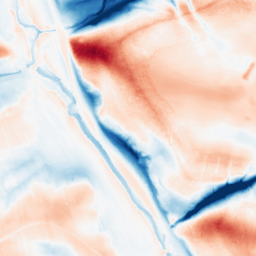
Category: classical
Decomposition family: gaussian_anisotropic
Decomposition parameters: sigma_x: 2
sigma_y: 20
Upsampling method: sinc_blackman
Upsampling parameters: scale: 2
kernel_size: 8
Upsampling scale: 2